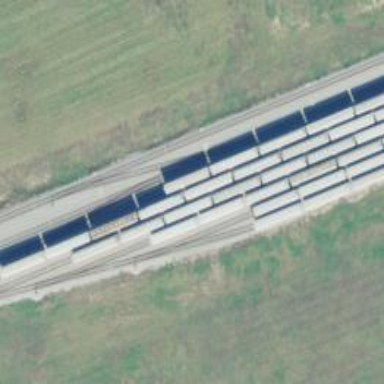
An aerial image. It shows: Rail spur service.